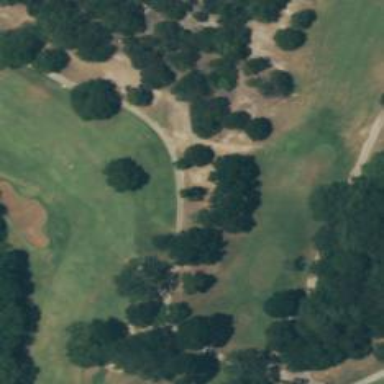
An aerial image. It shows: Path for both road and golf.